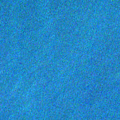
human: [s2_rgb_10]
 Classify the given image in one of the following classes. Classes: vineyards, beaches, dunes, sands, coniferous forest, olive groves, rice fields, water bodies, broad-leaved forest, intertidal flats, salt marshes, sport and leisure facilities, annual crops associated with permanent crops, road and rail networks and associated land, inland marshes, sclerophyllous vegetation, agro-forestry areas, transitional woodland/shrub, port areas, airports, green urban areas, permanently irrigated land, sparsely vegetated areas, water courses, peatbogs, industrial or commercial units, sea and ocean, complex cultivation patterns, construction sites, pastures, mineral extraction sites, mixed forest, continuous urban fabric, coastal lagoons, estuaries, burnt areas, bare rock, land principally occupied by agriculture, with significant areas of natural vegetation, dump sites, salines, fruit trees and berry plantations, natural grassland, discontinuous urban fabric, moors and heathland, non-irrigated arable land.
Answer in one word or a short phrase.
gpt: sea and ocean